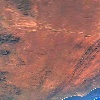
Label: land